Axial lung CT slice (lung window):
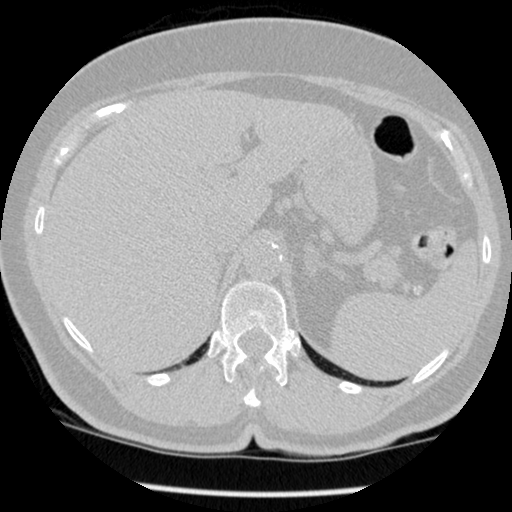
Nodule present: no